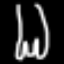
Label: fork